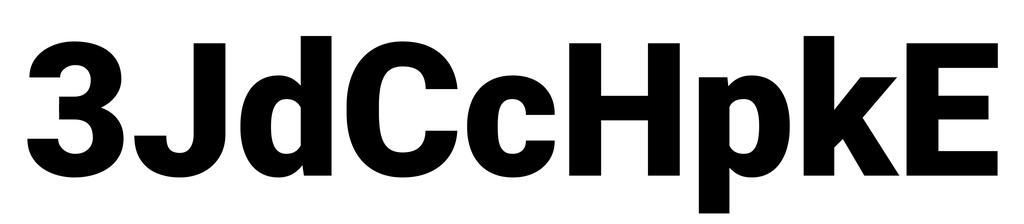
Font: Roboto_Black